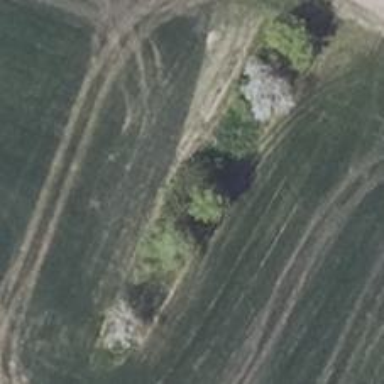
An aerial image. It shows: Deciduous broadleaved tree.